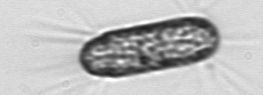
Label: Corethron_hystrix